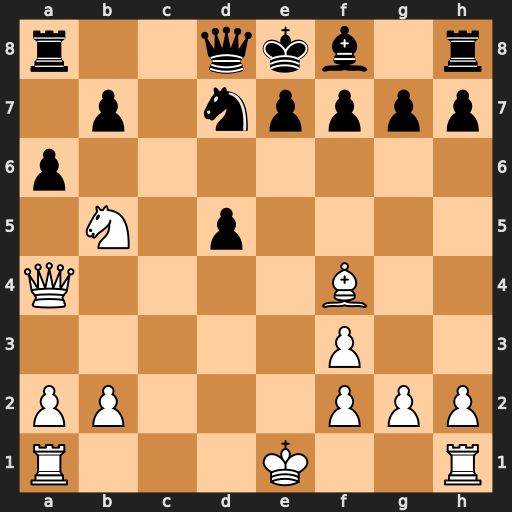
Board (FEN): r2qkb1r/1p1npppp/p7/1N1p4/Q4B2/5P2/PP3PPP/R3K2R
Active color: w
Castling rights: KQkq
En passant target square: -
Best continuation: Nc7+ Qxc7 Bxc7